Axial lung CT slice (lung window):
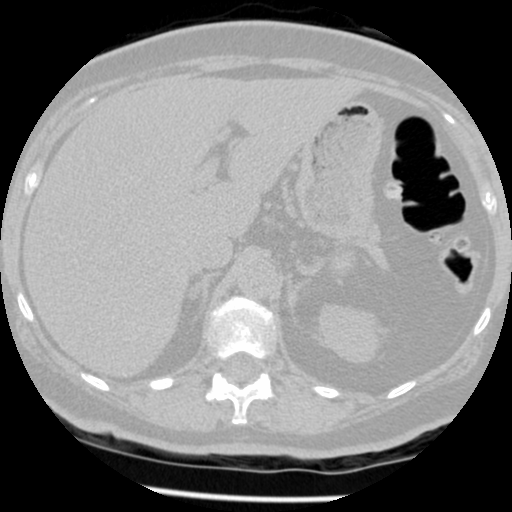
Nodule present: no